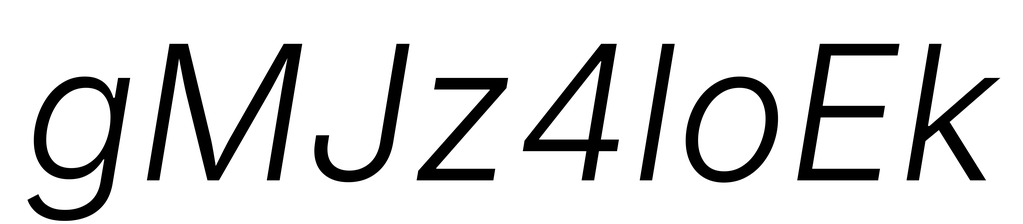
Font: Inter-Italic_Light_Italic